Question: I am receiving this error when posting with update_batch. I have seen other posts on this but my line reference is to the DB_active_rec.php file and others were seeing it in their MC. The error doesn't stop the update_batch from posting and it returns the error for each $rb_items.

Controller:
'''
public function update_rb(){
$rb_items = array();
$rb_id=$this->input->post('id', TRUE);
$rb_brand=$this->input->post('brand', TRUE);
$rb_tasted=$this->input->post('tasted', TRUE);
$rb_rating=$this->input->post('rating', TRUE);
$rb_comment=$this->input->post('comment', TRUE);
$i=0;
foreach($rb_id as $id){
$rb_items[$i] = array(
'id'=>$id,
'brand'=>$rb_brand[$i],
'rating'=>$rb_rating[$i],
'comment'=>$rb_comment[$i]
);
if(empty($rb_tasted)){
$rb_items[$i]['tasted']=0;
} else if
(in_array($id,$rb_tasted)){
$rb_items[$i]['tasted']=1;
} else{
$rb_items[$i]['tasted']=0;
}
$i++;
}
$this->model->update_rb($rb_items);
}
'''
Model:
'''
public function update_rb($rb_items){
$this->rb_db->update_batch('rb_selection',$rb_items,'id');
}
'''
View:
'''
<tr>
<input type="hidden" name="id[]" value="<?php echo $row['id'];?>">
<input type="hidden" name="brand[]" value="<?php echo $row['brand'];?>">
<td><?php echo "<p>".$row['brand']."</p>";?></td>
<td><input type="checkbox" <?php if($row['tasted'] == 1){echo "checked = checked";}?> name="tasted[]" value="<?php echo $row['id'];?>" id="tasted"/></td>
<td><input type="text" name="rating[]" <?php echo $row['rating'];?>/></td>
<td><textarea name='comment[]' id='comment' cols="350"><?php echo $row['comment'];?></textarea></td>
</tr>
'''
Has anyone seen this error or know what I am missing in my code? Thanks for the help!
'print_r($rb_items)' returns 'Array ( [0] => Array ( [rb_id] => 192 [brand] => Napa Valley Soda Co [rating] => r0 [comment] => c0 [tasted] => 1 ) [1] => Array ( [rb_id] => 193 [brand] => Natural Brew [rating] => r1 [comment] => c1 [tasted] => 1 ) [2] => Array ( [rb_id] => 194 [brand] => Naturale 90 [rating] => r2 [comment] => c2 [tasted] => 1 ) )'
for a view with three brands on it. All of this is posting correctly regardless of the error.
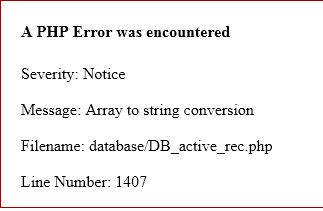
Answer: There is an issue with my version of CI which is 2.1.2.
In the DB_active_rec.php file on line 1407,
this:
'$not[] = $k.'-'.$v;'
should be:
'$not[] = $k2.'-'.$v2;'
The correct response was found here:
<URL>